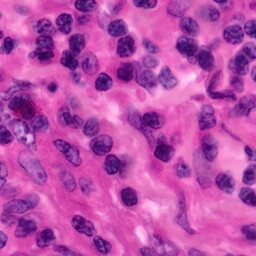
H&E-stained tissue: Pancreatic